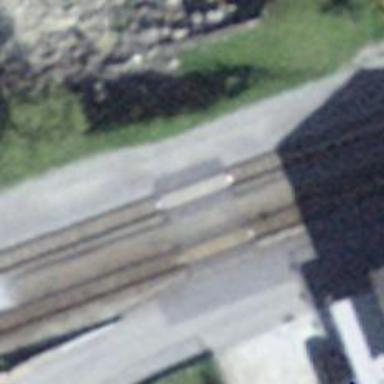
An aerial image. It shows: Crossing for the railway.